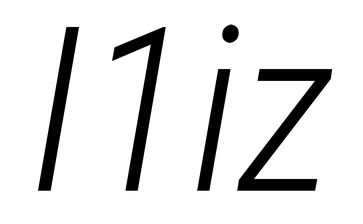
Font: Roboto-Italic_Condensed_Light_Italic